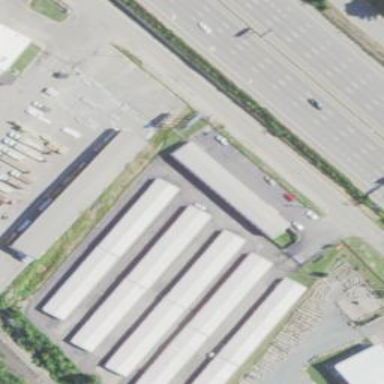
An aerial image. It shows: Commercial building.